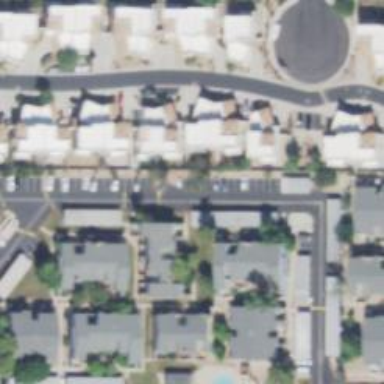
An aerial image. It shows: Living street.